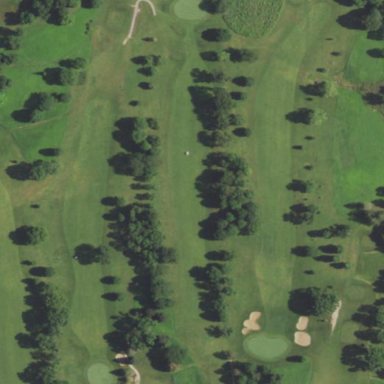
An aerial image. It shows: Area with grass landuse and grass surface. This part of the golf course is considered rough.